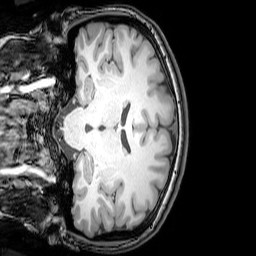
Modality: T1w
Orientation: coronal
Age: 21
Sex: female
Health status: healthy
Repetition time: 0.081 s
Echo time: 0.037 s